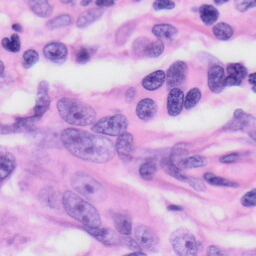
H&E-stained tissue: Skin